Question: I'm new to this, so it may be a simple thing but I'm stuck on this from a couple of days. I'm trying to 'Select All' functionality and filtering a CheckedListBox using a TextBox in my Form.
Something like that of Excel filter. Similar to the image below:

I'm populating the CheckedListBox with an array. The array capacity keeps changing depending on the number of items. It may be 10 or 20 or above 50.
What I've tried:
'''
private void checkedListBox1_SelectedIndexChanged(object sender, EventArgs e)
{
if (checkedListBox1.GetItemChecked(0) == true)
SelectDeselectAll(true);
else if (checkedListBox1.GetItemChecked(0) == false)
SelectDeselectAll(false);
//when select all is checked, and I uncheck a item in the list, uncheck select all and the item
else //if (checkedListBox1.GetItemChecked(0) == true && checkedListBox1.GetItemChecked(0) )
SelectDeselectAll(null);
}
private void SearchBox_TextChanged(object sender, EventArgs e)
{
string filter_param = SearchBox.Text.ToUpper();
var item = checkedListBox1.Items.Cast<string>().ToList();
List<string> filteredItems = item.FindAll(x => x.StartsWith(filter_param));
checkedListBox1.DataSource = filteredItems;
// if all values removed, bind the original full list again
if (String.IsNullOrWhiteSpace(SearchBox.Text))
{
checkedListBox1.DataSource = cboxAr;
}
}
private void SelectDeselectAll(bool? v)
{
if (v == true)
{
for (int i = 1; i < checkedListBox1.Items.Count; i++)
checkedListBox1.SetItemChecked(i, true);
}
else if (v == false)
checkedListBox1.ClearSelected();
else if (v == null)
{
IEnumerable<int> notChecked = (from int item in checkedListBox1.Items
where !checkedListBox1.CheckedIndices.Contains(item)
select item);
if (checkedListBox1.GetItemChecked(0) == true)
{
SelectDeselectAll(false);
foreach (int j in notChecked)
checkedListBox1.SetItemChecked(j, true);
}
}
}
'''
: Select all functionality is working well. But when I filter and try to select the filtered items, the 'if' part is implemented and the control flows to 'SelectDeselectAll(true)'.
Also, what's not working is:
when I select all and than uncheck one of the items in the list, it doesn't work out.
I don't know where I'm going wrong. Can anyone please point me in right direction?
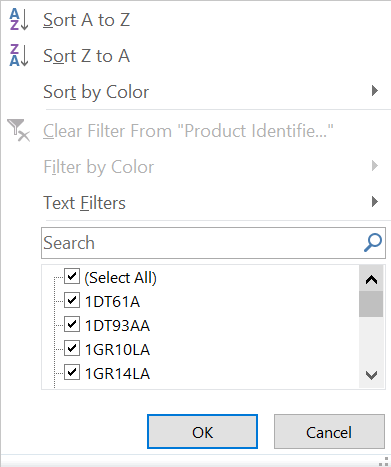
Answer: maybe try something a bit more simple:
'''
private void checkedListBox1_SelectedValueChanged(object sender, EventArgs e)
{
if (checkedListBox1.SelectedIndex == 0)
{
for (int i = 0; i < checkedListBox1.Items.Count; i++)
{
checkedListBox1.SetItemCheckState(i, checkedListBox1.GetItemCheckState(0));
}
}
else //if you unchecked one of the other checkbox when select all is checked, then the select all is unchecked
{
if (checkedListBox1.GetItemCheckState(0) == CheckState.Checked)
{
checkedListBox1.SetItemCheckState(0, CheckState.Unchecked);
}
}
}
private void SearchBox_TextChanged(object sender, EventArgs e)
{
List<string> filtered= cboxAr.AsEnumerable()
.Where(x => x.ToUpper().Contains(SearchBox.Text.ToUpper()))
.ToList();
checkedListBox1.DataSource = filtered;
if (String.IsNullOrWhiteSpace(SearchBox.Text))
{
checkedListBox1.DataSource = cboxAr;
}
}
'''
make sure to change the event to SelectedValueChanged,
and also make the DoubleClick event to call this event also.
I recommend to add these lines when you assign initial values to the CheckBoxList:
'''
checkedListBox1.SelectedValueChanged -= checkedListBox1_SelectedValueChanged;
checkedListBox1.DataSource = cboxAr;
checkedListBox1.SelectedValueChanged += checkedListBox1_SelectedValueChanged;
'''
because when assiging data to datasource the value changes too and the event occurs
so you should have 4 references to this event in total.
<URL>